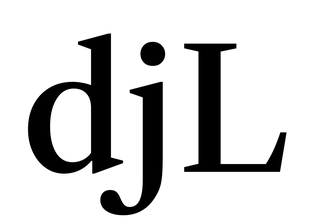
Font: LibreCaslonText_Medium